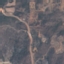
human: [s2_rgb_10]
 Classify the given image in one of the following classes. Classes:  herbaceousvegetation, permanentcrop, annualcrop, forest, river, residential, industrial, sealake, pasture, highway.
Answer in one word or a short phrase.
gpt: HerbaceousVegetation